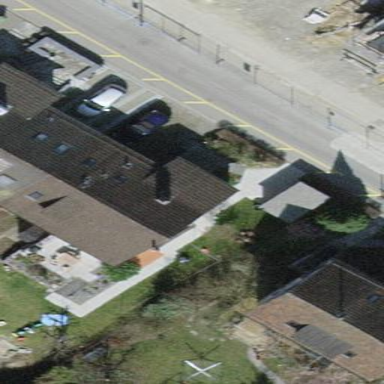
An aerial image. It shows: House with tiled roof.